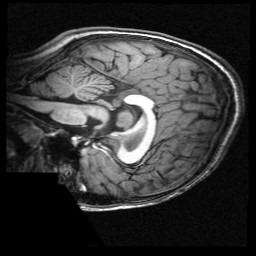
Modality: T1w
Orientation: sagittal
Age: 8
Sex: female
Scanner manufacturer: siemens
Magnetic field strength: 3 T
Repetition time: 2.3 s
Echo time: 0.00336 s